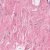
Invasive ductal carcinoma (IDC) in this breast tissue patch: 0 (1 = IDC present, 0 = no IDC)